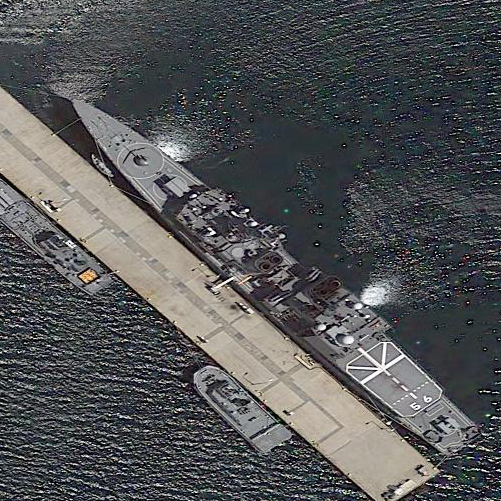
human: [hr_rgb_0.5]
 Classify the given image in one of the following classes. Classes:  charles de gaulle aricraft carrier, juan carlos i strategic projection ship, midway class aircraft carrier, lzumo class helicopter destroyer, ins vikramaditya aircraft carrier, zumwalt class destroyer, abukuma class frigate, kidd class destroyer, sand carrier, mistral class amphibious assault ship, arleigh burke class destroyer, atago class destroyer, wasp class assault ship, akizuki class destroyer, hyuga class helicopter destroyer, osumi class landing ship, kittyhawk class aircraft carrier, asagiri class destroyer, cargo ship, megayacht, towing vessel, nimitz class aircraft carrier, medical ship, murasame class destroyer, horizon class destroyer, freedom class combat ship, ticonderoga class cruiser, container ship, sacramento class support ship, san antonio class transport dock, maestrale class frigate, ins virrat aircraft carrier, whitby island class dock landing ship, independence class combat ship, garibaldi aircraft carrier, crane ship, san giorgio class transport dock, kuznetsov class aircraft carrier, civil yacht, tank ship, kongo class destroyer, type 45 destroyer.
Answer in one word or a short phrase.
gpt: Asagiri class destroyer